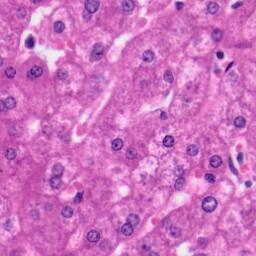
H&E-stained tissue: Liver